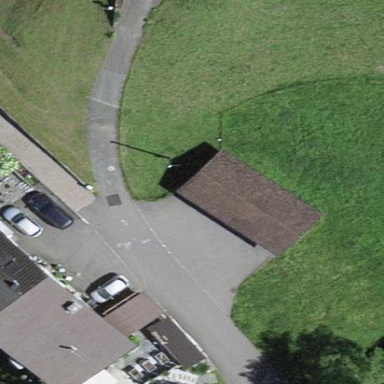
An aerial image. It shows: Group of garages.